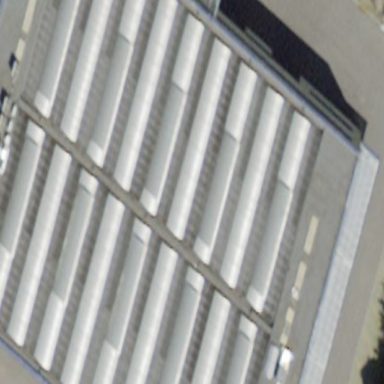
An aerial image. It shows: Industrial building.